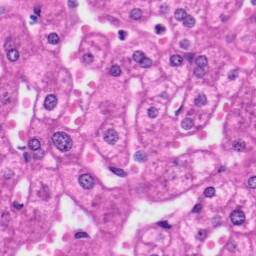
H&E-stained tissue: Liver